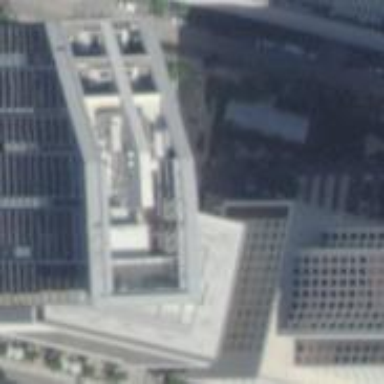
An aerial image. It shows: Commercial building.